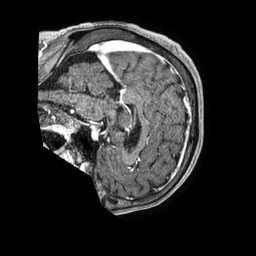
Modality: T1w
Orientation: sagittal
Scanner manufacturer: philips
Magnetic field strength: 1.5 T
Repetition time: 0.007623 s
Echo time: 0.003467 s